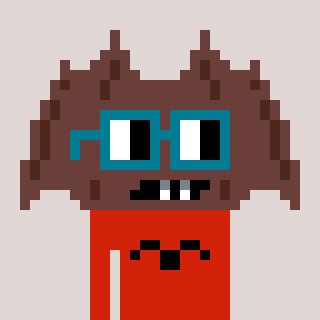
a pixel art character with square dark green glasses, a bat-shaped head and a red-colored body on a warm background